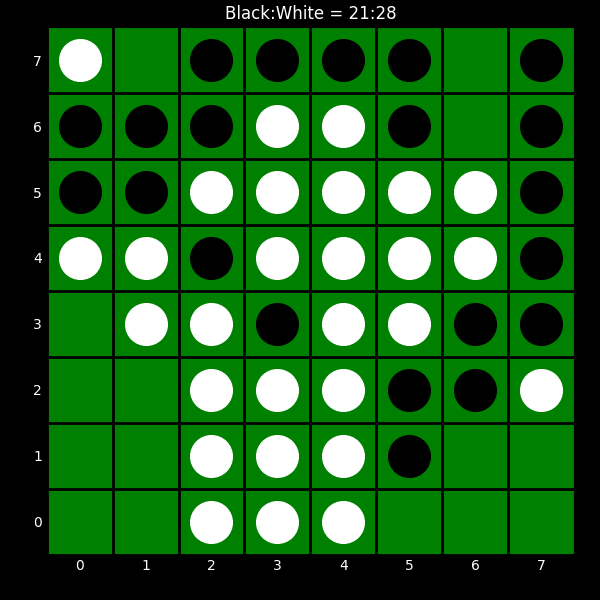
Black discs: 21
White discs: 28